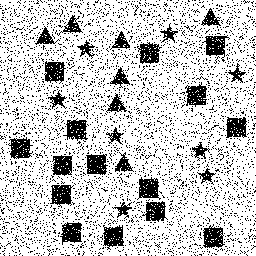
Squares: 15
Triangles: 7
Stars: 8
Total shapes: 30